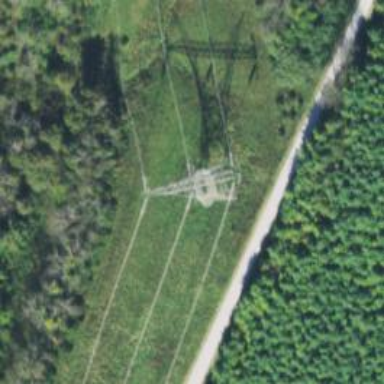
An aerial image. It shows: Lattice structure tower used for power distribution.